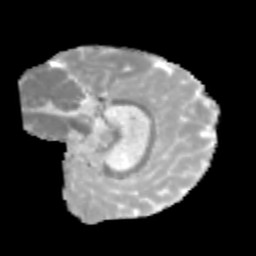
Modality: MD
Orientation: sagittal
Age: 9
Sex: male
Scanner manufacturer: siemens
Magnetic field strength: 3 T
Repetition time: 3.8 s
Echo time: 0.07 s